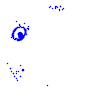
Particle: electron